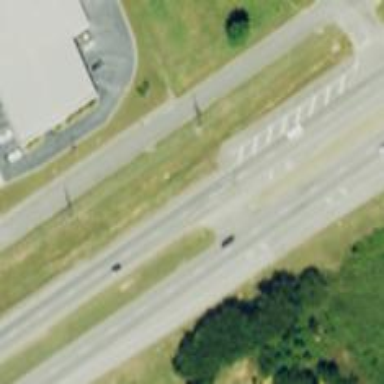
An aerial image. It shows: Trunk highway with asphalt surface forming part of route.